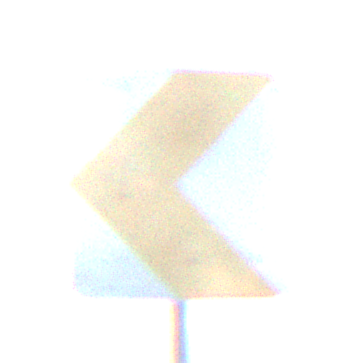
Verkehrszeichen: RichtungstafelnInKurvenKleinRechts
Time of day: SunriseSunset
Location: Outdoor (Beach)
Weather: PartlyCloudy
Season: NotSpecified
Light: Natural